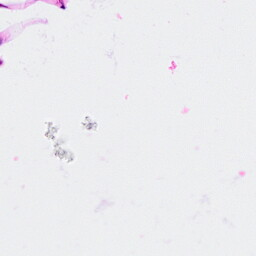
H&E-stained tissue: Breast